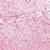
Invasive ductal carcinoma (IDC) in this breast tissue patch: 0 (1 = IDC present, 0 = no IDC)